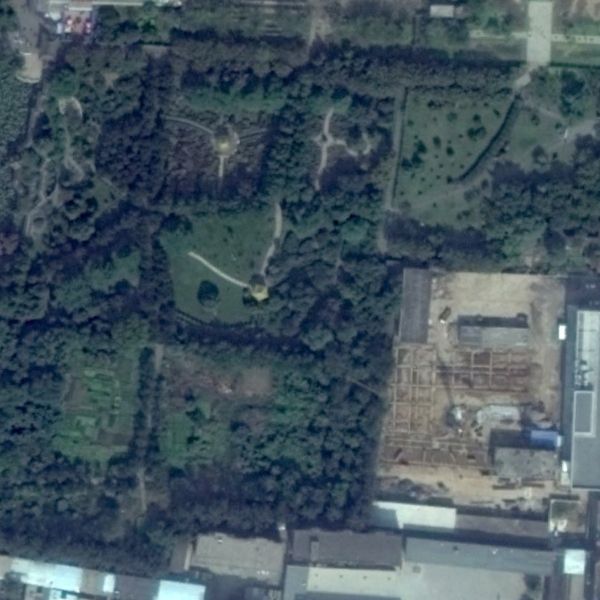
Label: Park